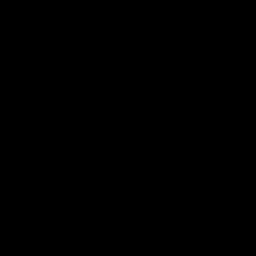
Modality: T2w
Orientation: axial
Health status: healthy
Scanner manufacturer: siemens
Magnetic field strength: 3 T
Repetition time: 7.6 s
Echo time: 0.092 s